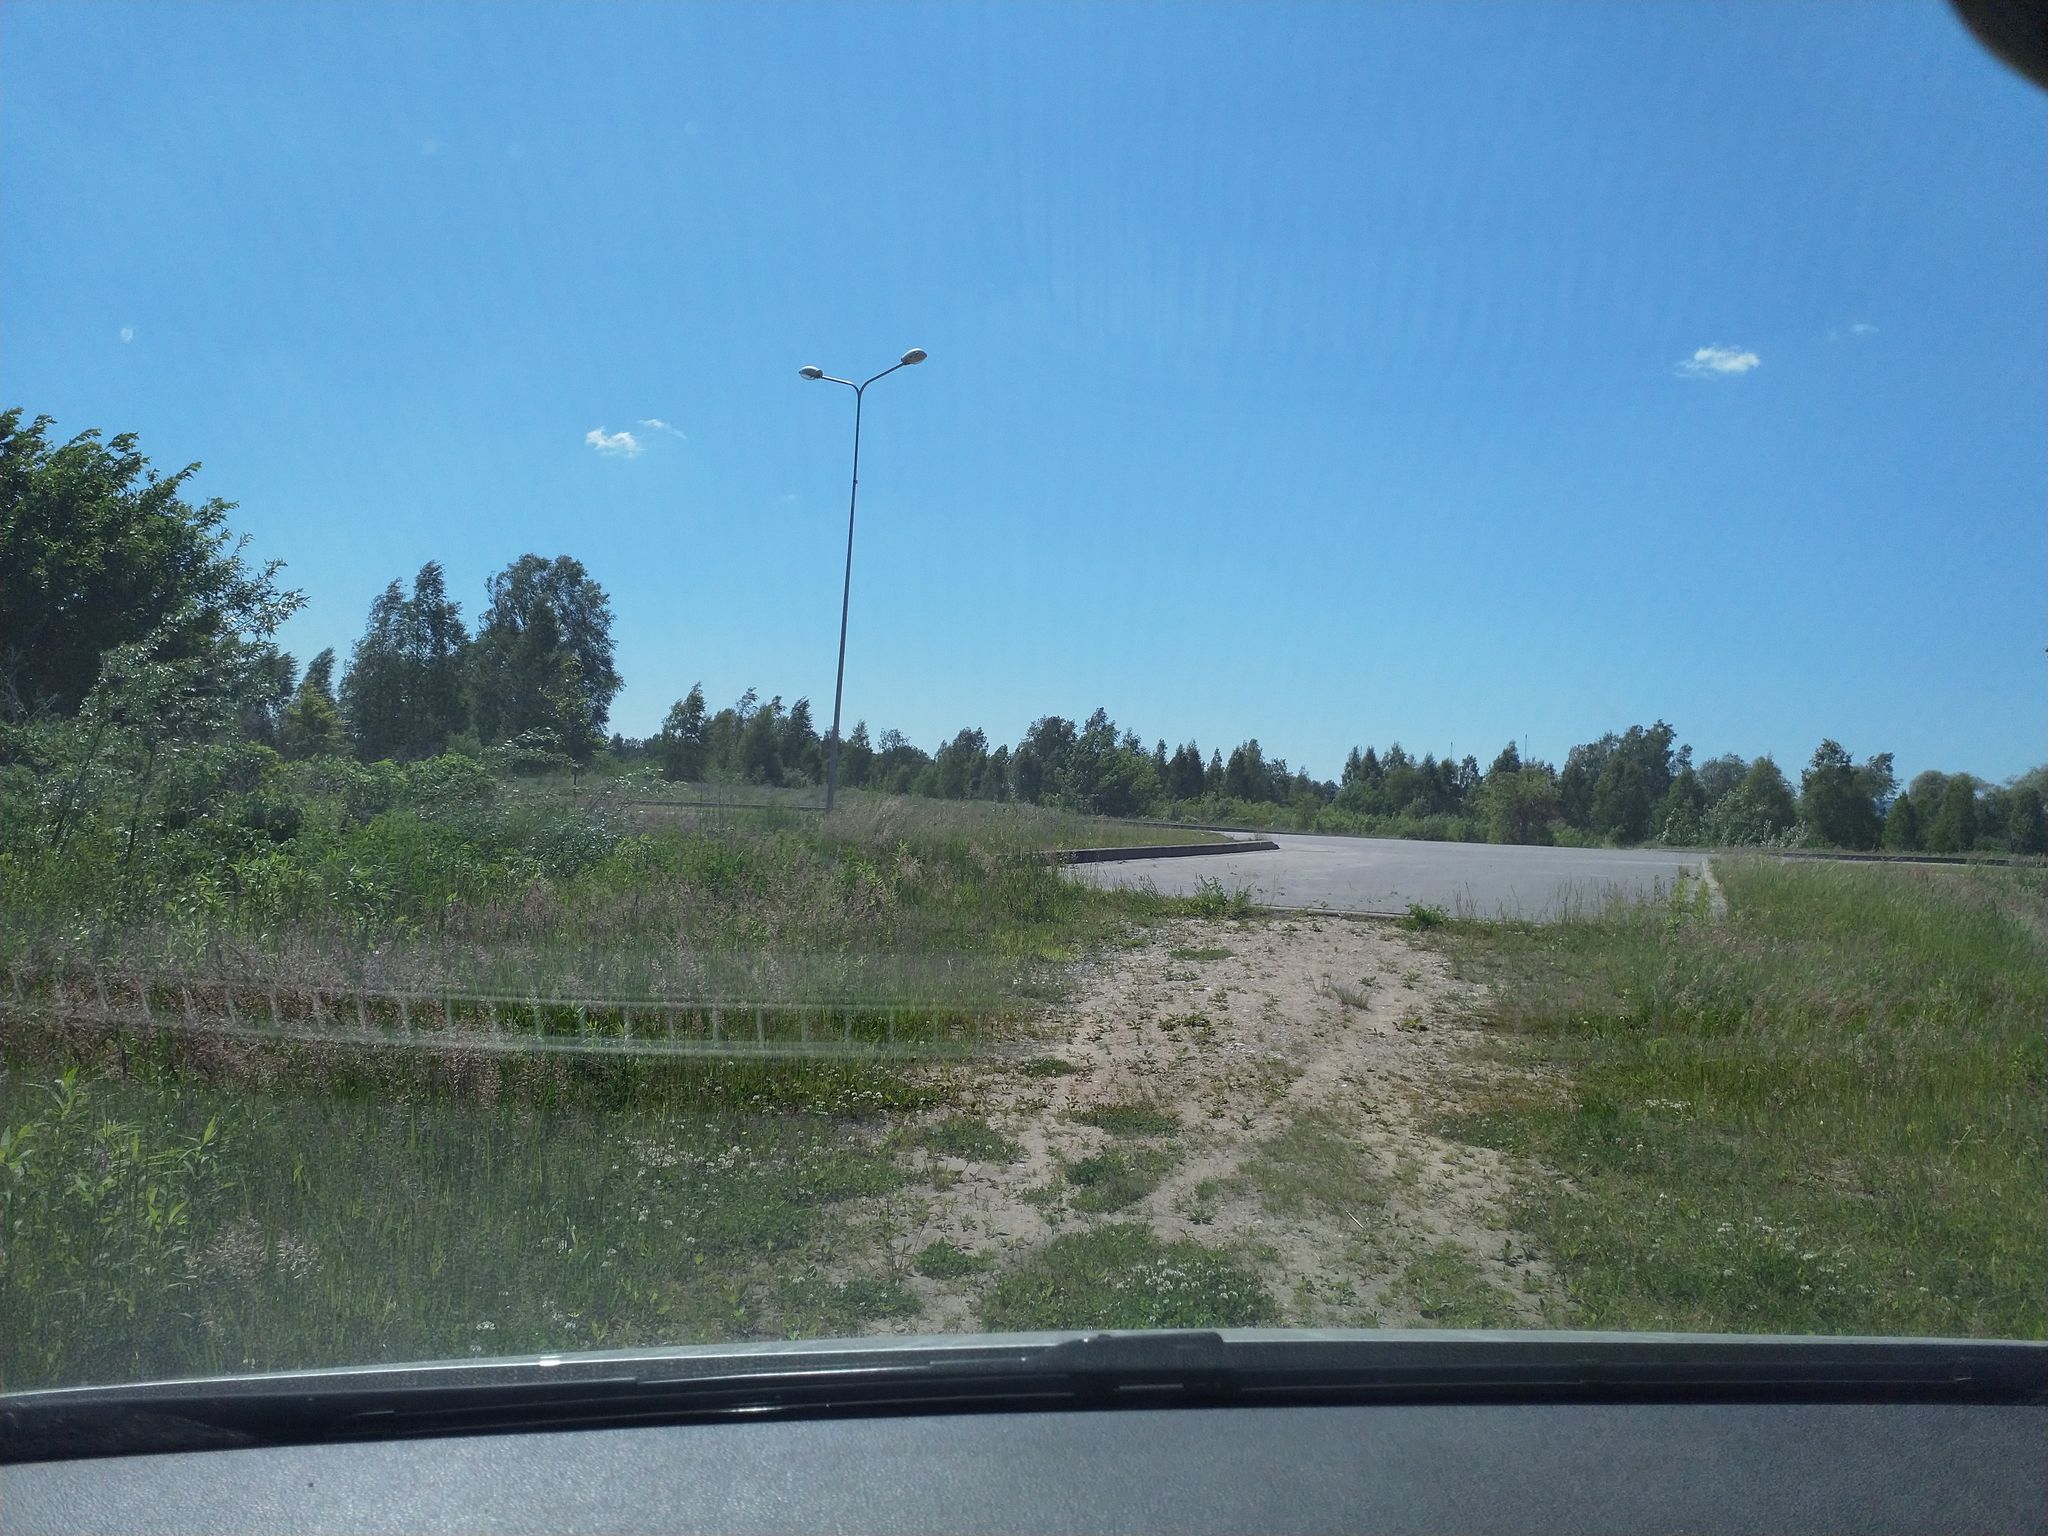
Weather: clear
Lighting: day
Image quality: slightly poor
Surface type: driving surface
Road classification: track, service
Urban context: rural cluster
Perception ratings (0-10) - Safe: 3.09, Lively: 0.98, Beautiful: 5.07, Boring: 8.05, Depressing: 2.95, Wealthy: 2.08